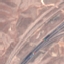
Label: Highway